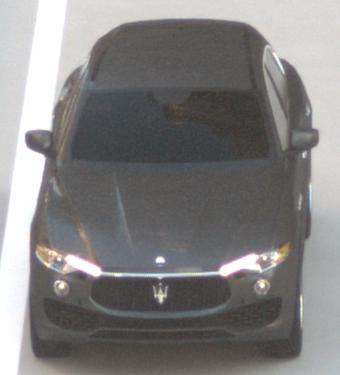
Make: Maserati
Model: Levante GT Hybrid
Detailed model: Levante
Model produced from: 2021/07
Model produced until: 2022/10
Doors: 4
Color: gray
Road condition: dry road
Daytime: sunrise or sunset
Contrast: low contrast